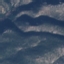
Label: HerbaceousVegetation